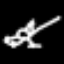
Label: frog